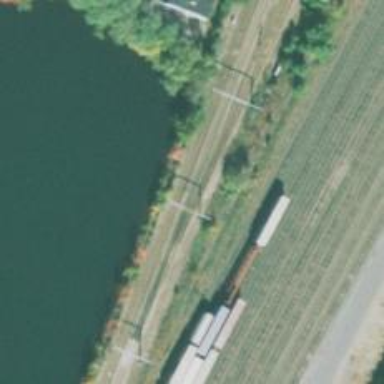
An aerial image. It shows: Railway track with contact line for electrification.